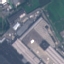
Land use / land cover class: Industrial